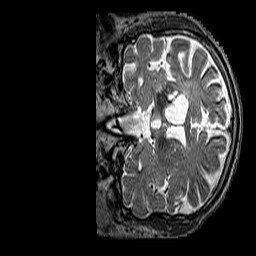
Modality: T2w
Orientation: coronal
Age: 60
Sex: male
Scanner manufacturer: siemens
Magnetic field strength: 3 T
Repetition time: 3.2 s
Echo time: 0.212 s